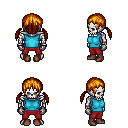
a pixel art fantasy rpg character, male body template, skeleton, teal sleeveless shirt, red pants, dark blonde twin-tailed hairstyle, metal gloves, brown shoes, four views (front, back, left, right), 2x2 character sprite sheet, small pixel art, hard edges, no anti-aliasing